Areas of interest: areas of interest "Car Dealership"
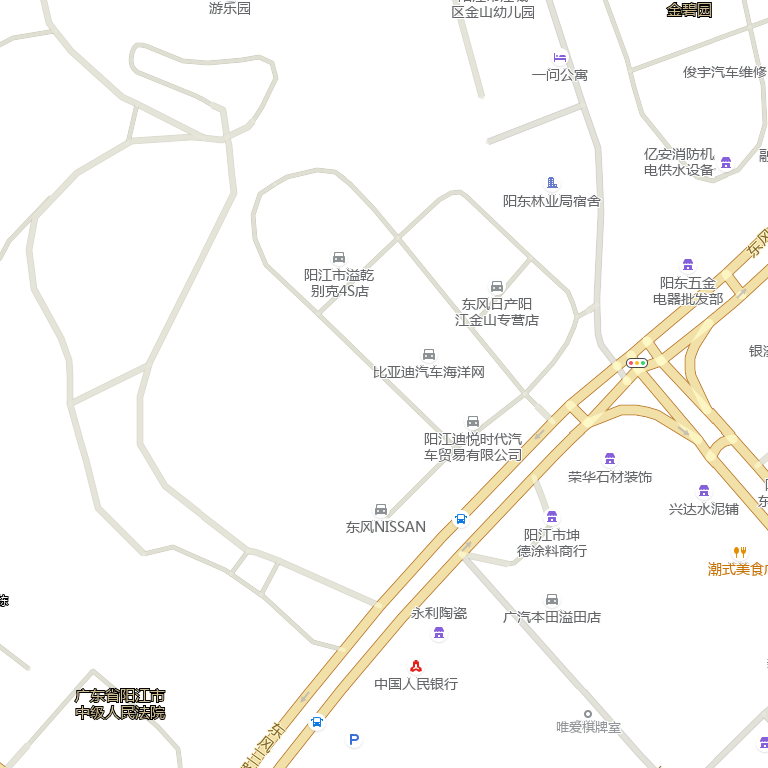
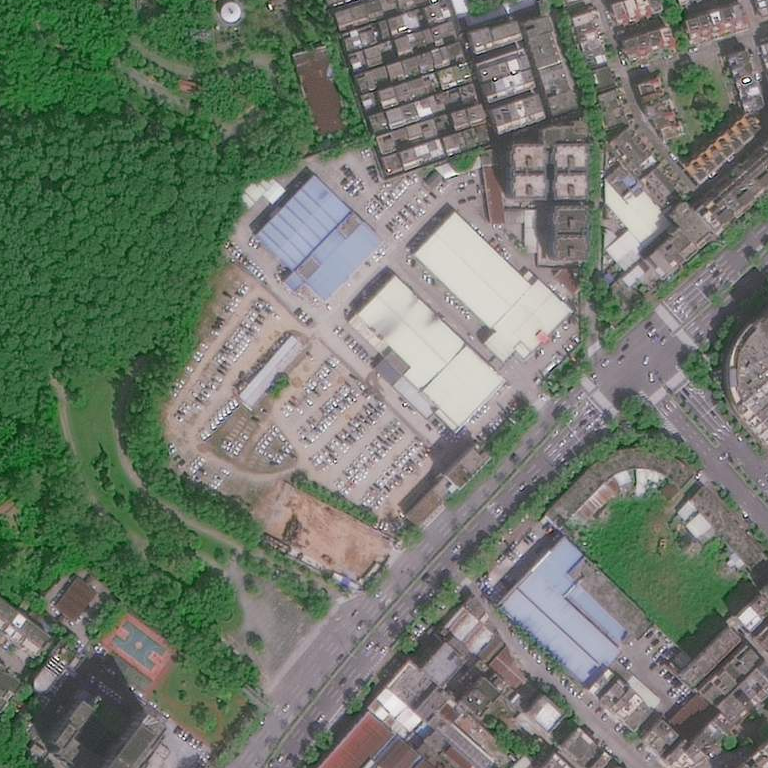